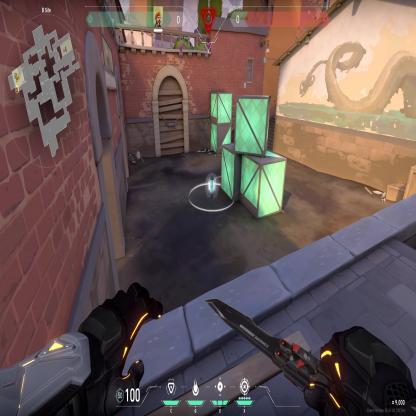
Label: planted spike